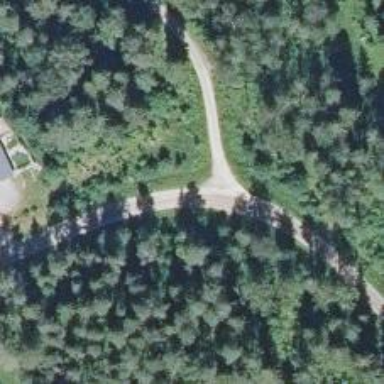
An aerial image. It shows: Unclassified road.